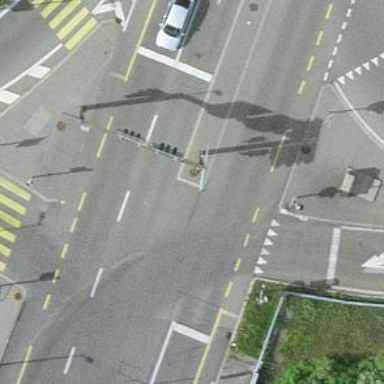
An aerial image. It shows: Secondary road with asphalt surface. There is separate sidewalk and lane for cycling on both sides.